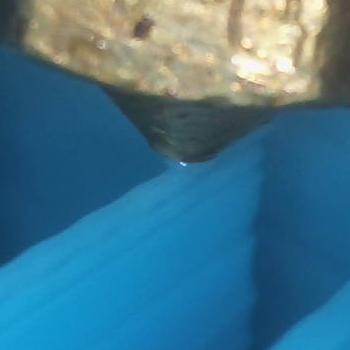
Flow rate: 188%